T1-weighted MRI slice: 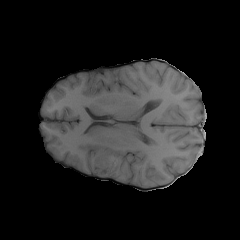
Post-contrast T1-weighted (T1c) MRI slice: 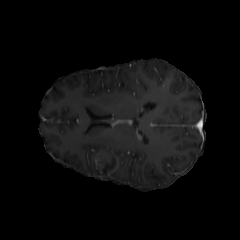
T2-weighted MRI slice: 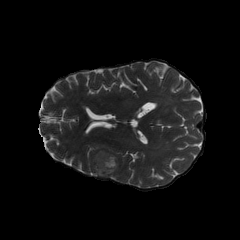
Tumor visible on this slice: yes